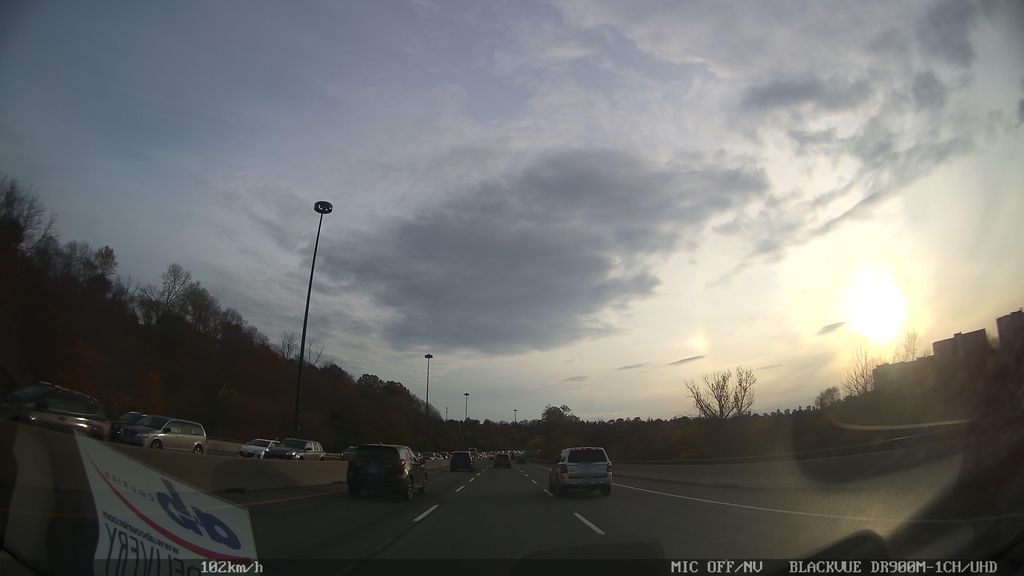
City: toronto